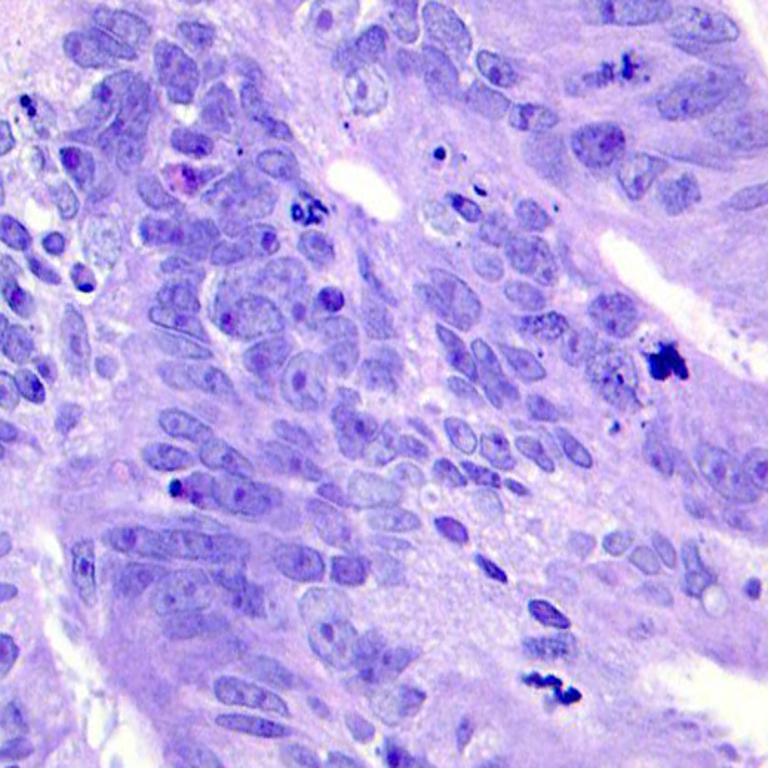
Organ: colon
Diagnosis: adenocarcinomas